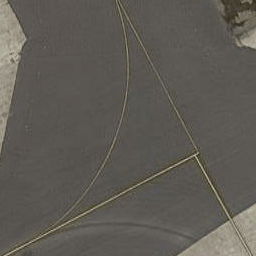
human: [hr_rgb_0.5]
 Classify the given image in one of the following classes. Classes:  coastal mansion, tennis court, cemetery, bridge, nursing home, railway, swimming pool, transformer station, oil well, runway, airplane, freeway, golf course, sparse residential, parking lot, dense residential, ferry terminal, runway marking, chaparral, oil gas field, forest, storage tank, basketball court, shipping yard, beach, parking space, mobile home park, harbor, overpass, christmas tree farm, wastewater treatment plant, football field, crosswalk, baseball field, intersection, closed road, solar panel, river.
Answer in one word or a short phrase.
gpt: runway marking